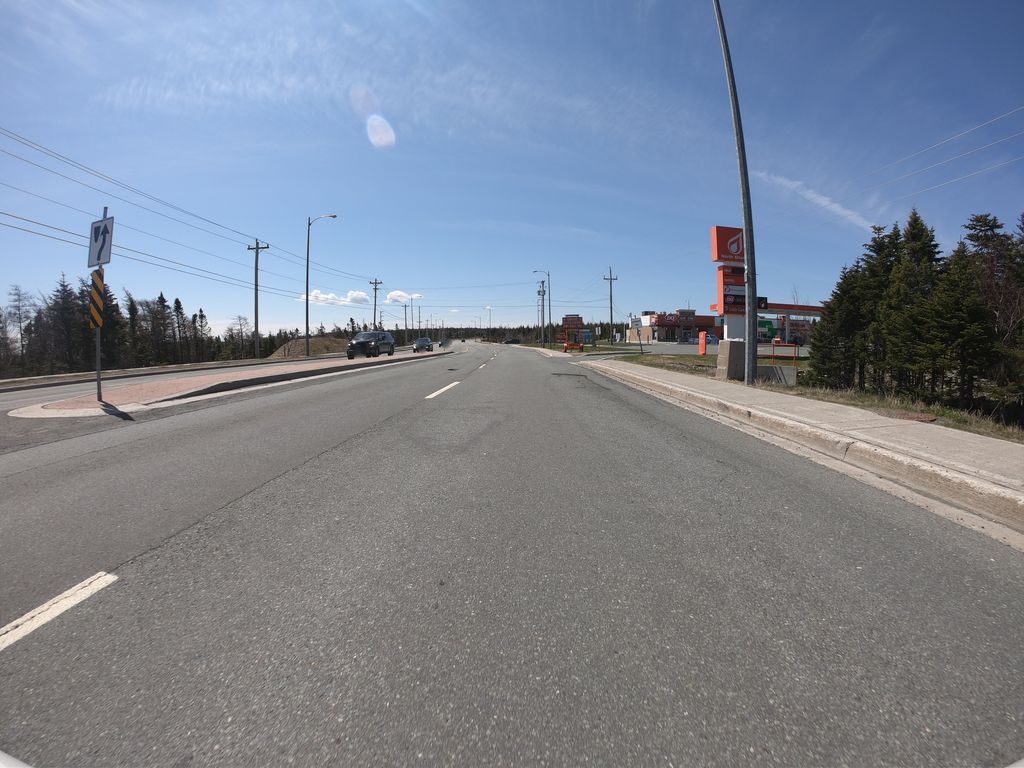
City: st_johns